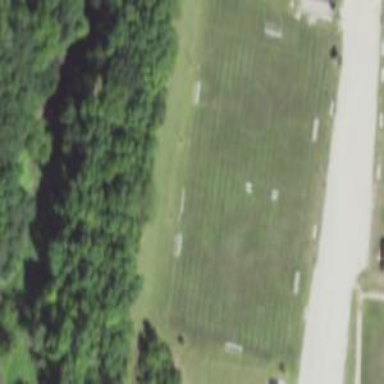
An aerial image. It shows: Soccer pitch designated for leisure and sports activities.